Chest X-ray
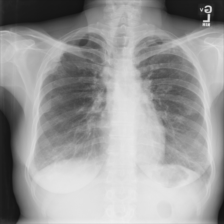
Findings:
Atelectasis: negative
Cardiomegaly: negative
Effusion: negative
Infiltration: negative
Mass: negative
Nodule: positive
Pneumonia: negative
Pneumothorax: negative
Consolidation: negative
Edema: negative
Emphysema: negative
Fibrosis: negative
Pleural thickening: negative
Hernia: negative